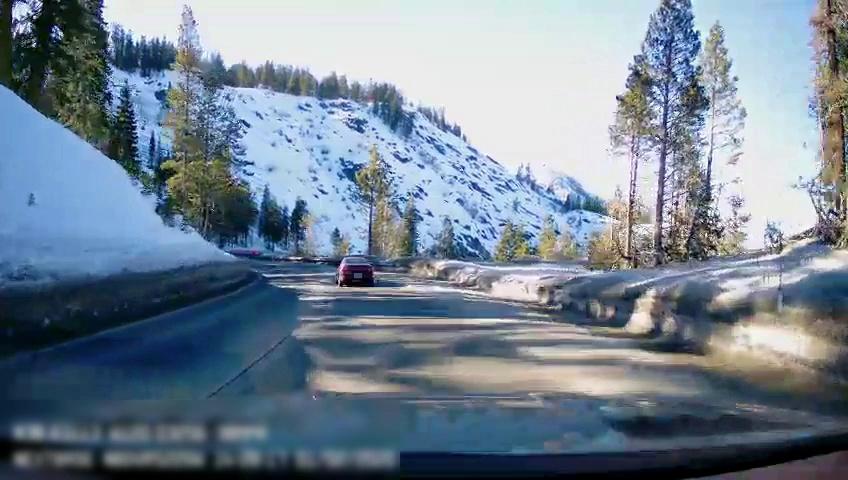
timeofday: Day
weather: Sunny
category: Drivable Space
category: Vehicles | Car
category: Lanes | Opposite Lane
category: Lanes | Opposite Lane
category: Lanes | Current Lane